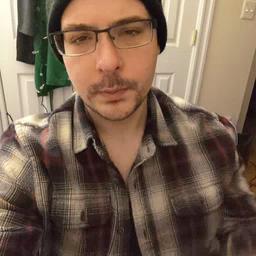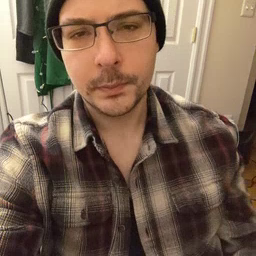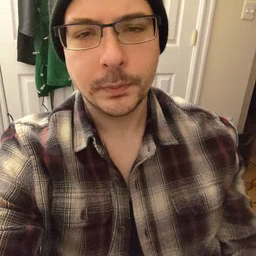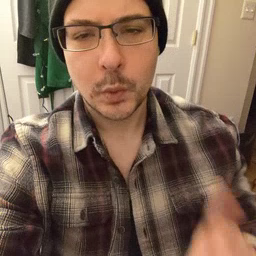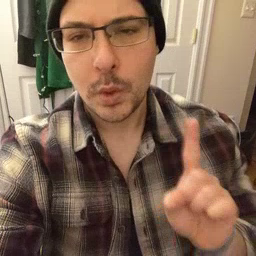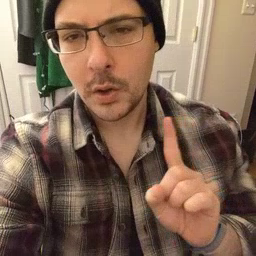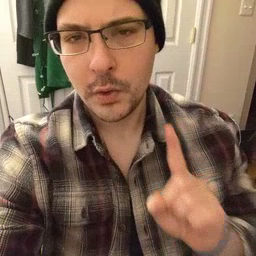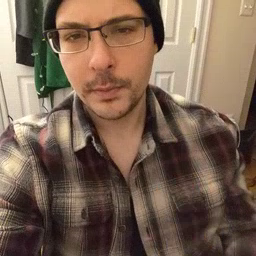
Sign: where